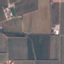
Label: PermanentCrop